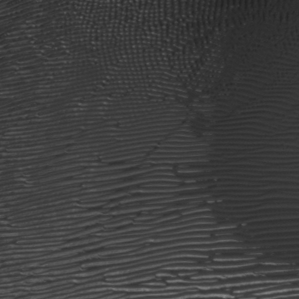
Label: frost